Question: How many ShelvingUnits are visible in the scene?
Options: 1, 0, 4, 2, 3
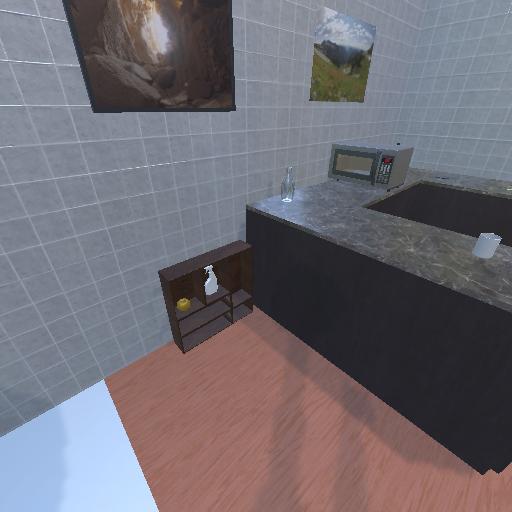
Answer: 1